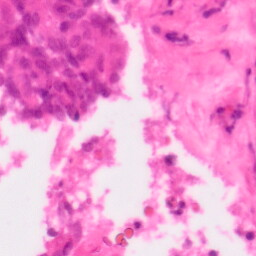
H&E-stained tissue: Colon